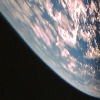
Label: cloud